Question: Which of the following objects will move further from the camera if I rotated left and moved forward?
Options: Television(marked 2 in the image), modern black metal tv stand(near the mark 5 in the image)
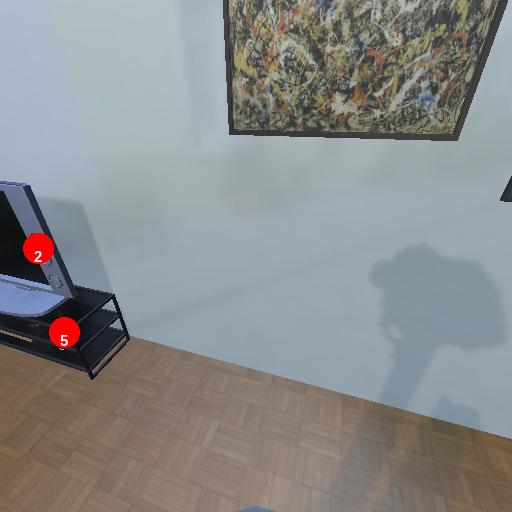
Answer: Television(marked 2 in the image)